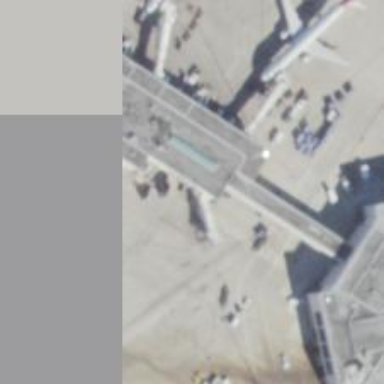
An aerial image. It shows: Airport gate.